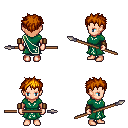
a pixel art fantasy rpg character, female body template, human, light skin, sash dress, white pants, dark blonde bedhead hairstyle, leather bracers, spear, four views (front, back, left, right), 2x2 character sprite sheet, small pixel art, hard edges, no anti-aliasing